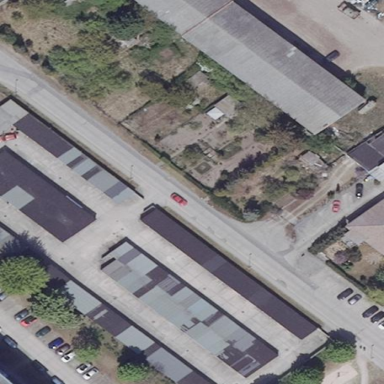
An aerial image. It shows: Area designated for garages.